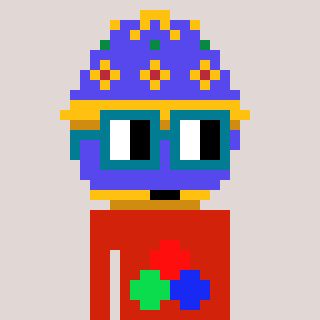
a pixel art character with square dark green glasses, a faberge-shaped head and a red-colored body on a warm background